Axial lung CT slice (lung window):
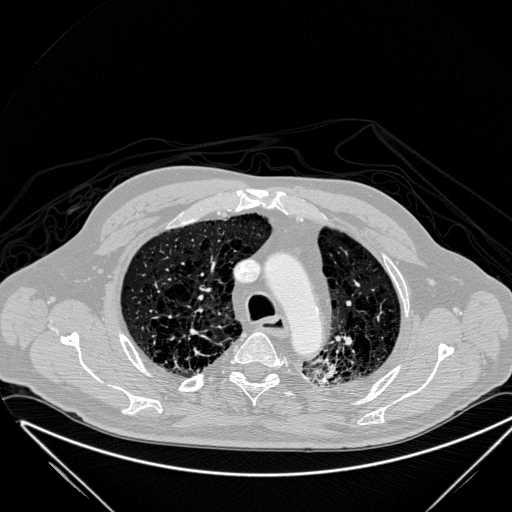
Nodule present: no